Chest X-ray:
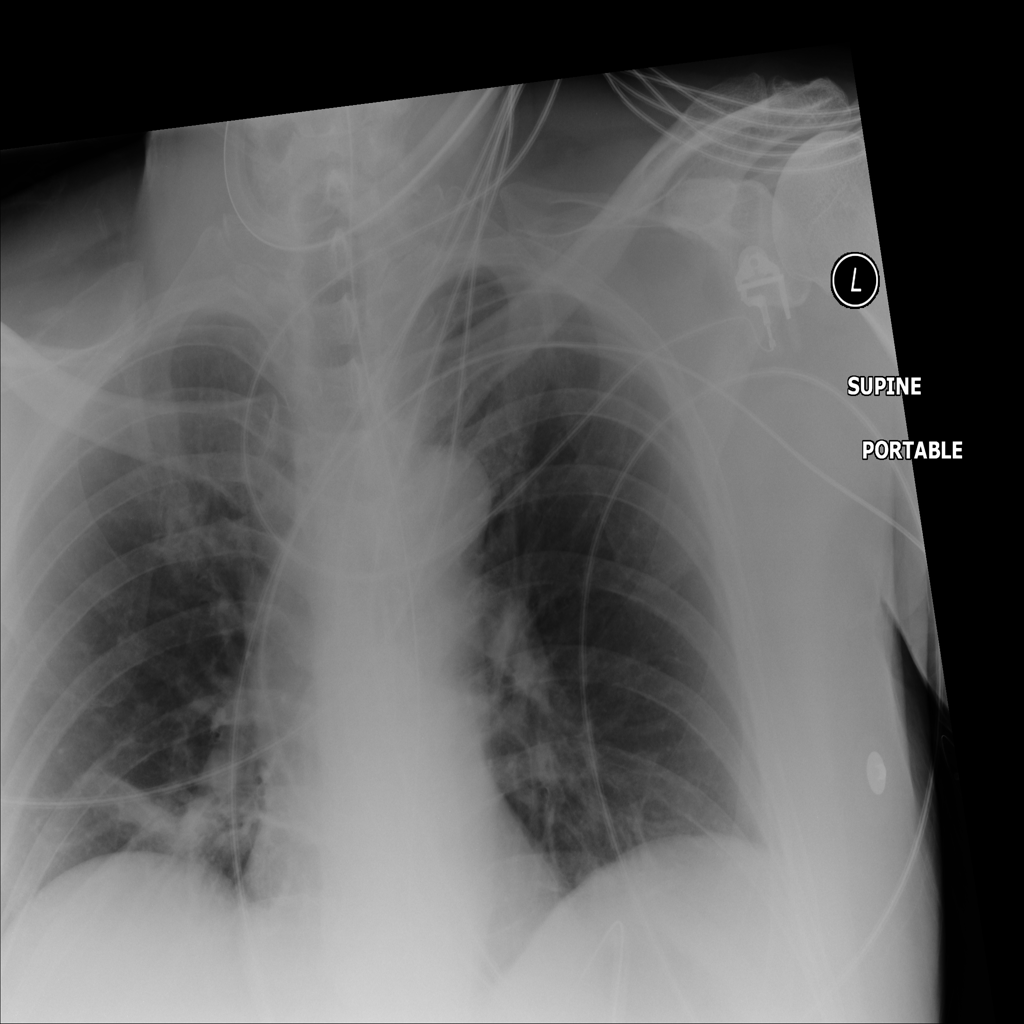
Findings: Atelectasis
No abnormal finding: no